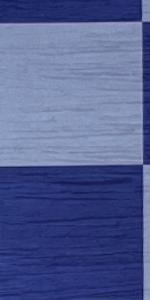
Label: Empty